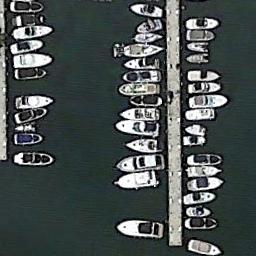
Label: harbor